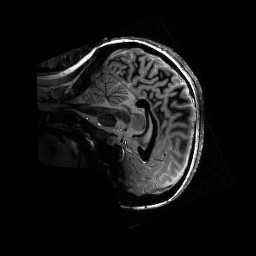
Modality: T1w
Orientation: sagittal
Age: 24
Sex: female
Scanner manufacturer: siemens
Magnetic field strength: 6.98 T
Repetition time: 4.5 s
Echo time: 0.00337 s